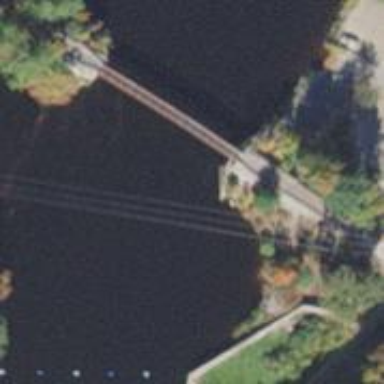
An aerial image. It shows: Abandoned railway bridge over path.